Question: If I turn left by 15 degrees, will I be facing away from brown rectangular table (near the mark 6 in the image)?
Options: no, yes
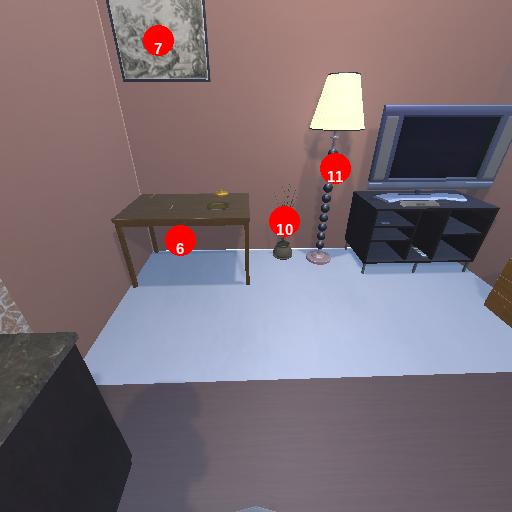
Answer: no